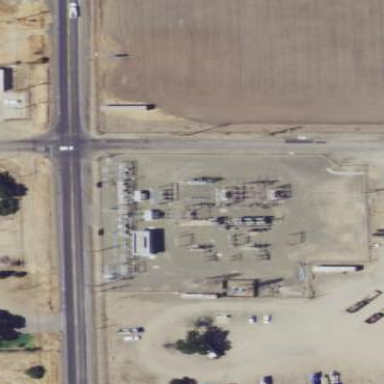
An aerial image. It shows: Power substation.